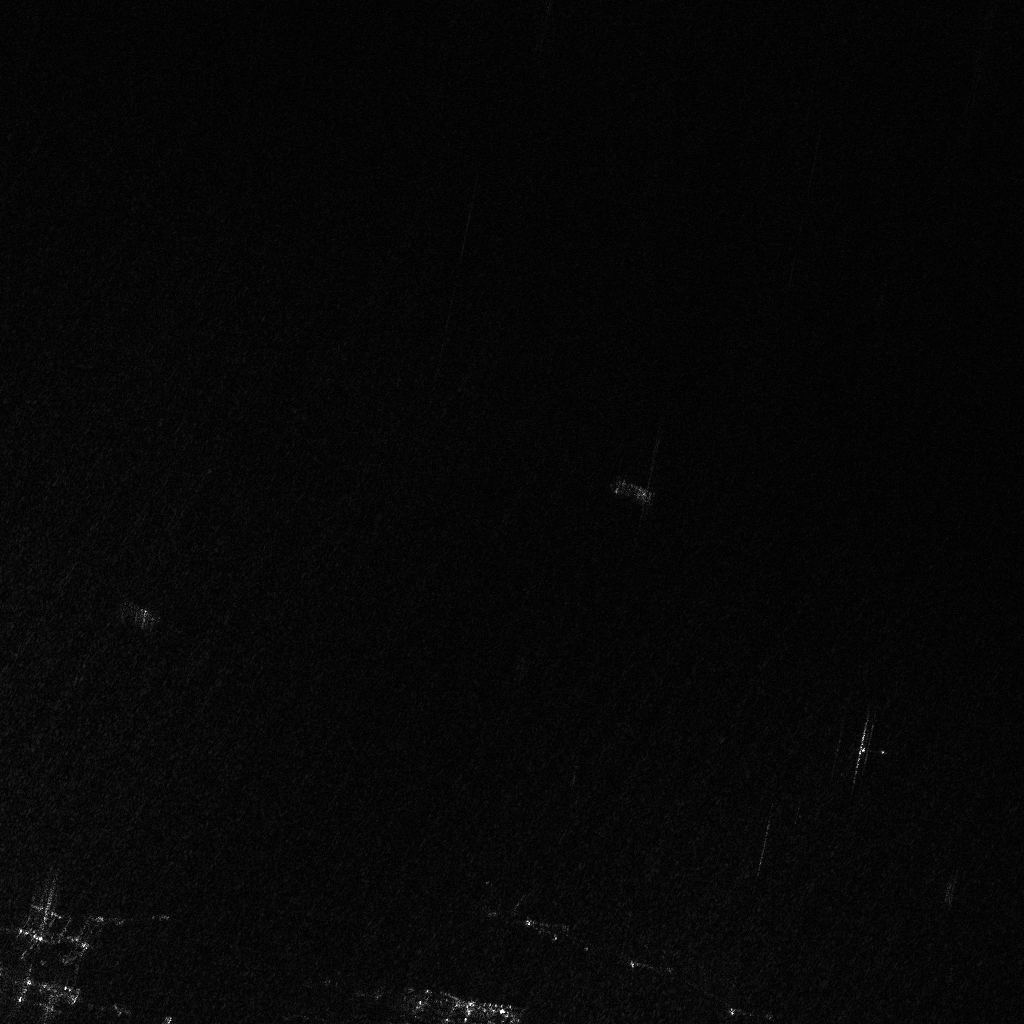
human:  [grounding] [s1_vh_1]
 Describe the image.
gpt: In the satellite image, there is  <ref>1 medium container </ref> <box>[[59, 47, 63, 48, 25]]</box> located at center.